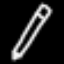
Label: pencil